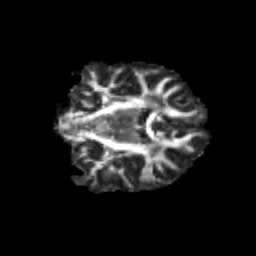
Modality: FA
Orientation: coronal
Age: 13
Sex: female
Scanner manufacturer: siemens
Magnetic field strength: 3 T
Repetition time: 3.8 s
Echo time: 0.07 s